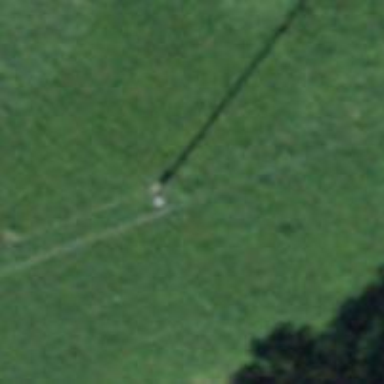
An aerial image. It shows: Power pole.